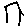
Label: house